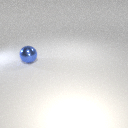
large blue metal sphere